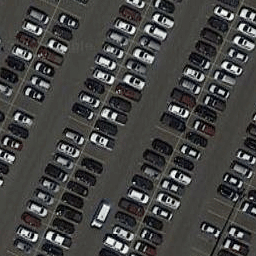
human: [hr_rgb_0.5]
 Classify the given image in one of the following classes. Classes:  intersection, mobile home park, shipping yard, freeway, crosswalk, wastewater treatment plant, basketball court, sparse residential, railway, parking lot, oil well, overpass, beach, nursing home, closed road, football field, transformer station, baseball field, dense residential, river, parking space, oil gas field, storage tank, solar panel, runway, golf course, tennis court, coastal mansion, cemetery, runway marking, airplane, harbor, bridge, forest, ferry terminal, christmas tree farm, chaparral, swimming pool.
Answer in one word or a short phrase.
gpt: parking lot